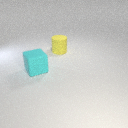
large cyan rubber cube to the left of large yellow rubber cylinder